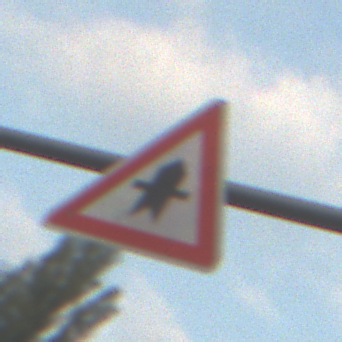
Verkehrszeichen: Vorfahrt
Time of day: MorningAfternoon
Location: Outdoor (Suburban)
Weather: Overcast
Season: NotSpecified
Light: Natural